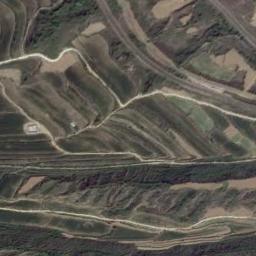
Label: terrace